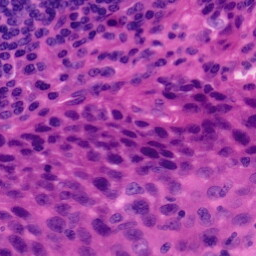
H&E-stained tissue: Tonsil